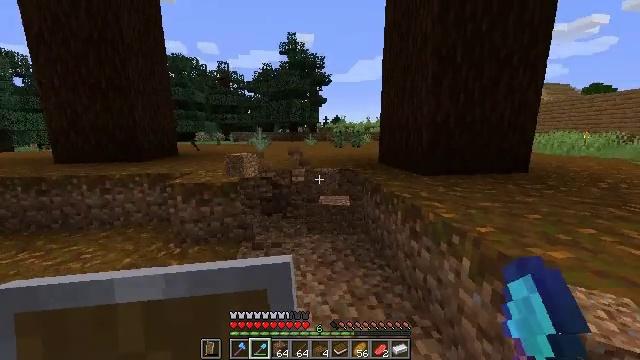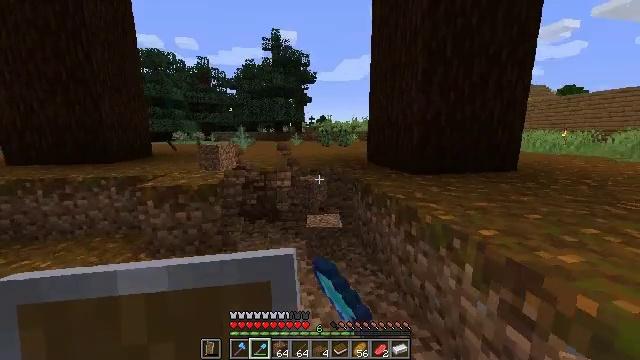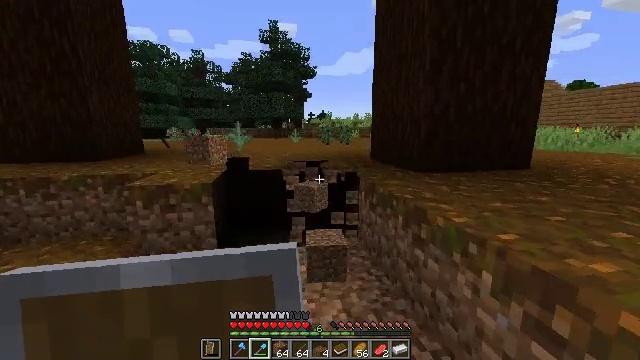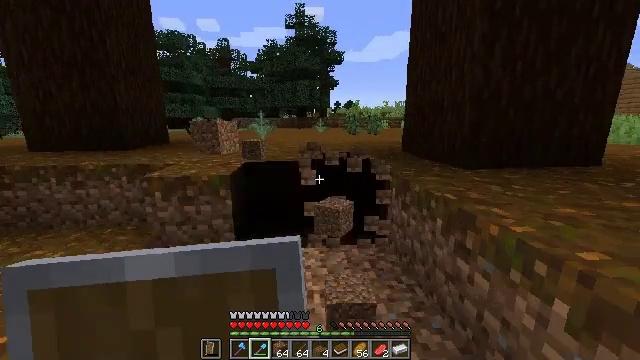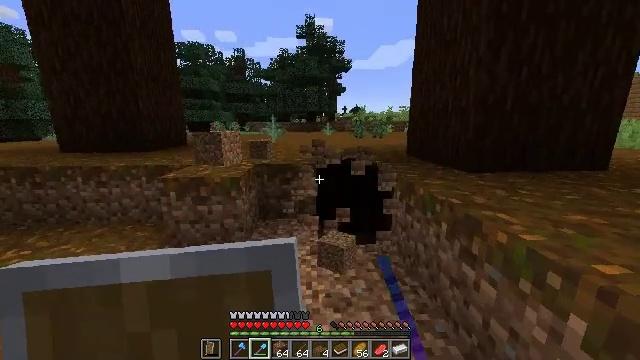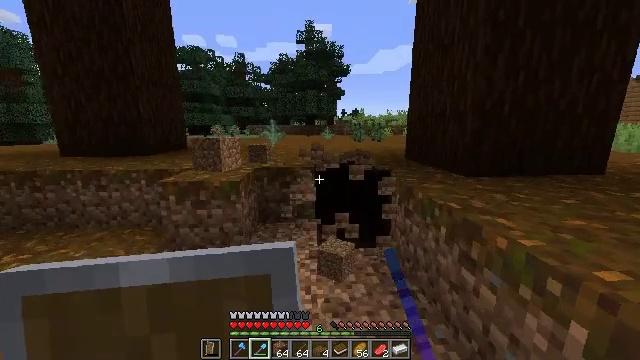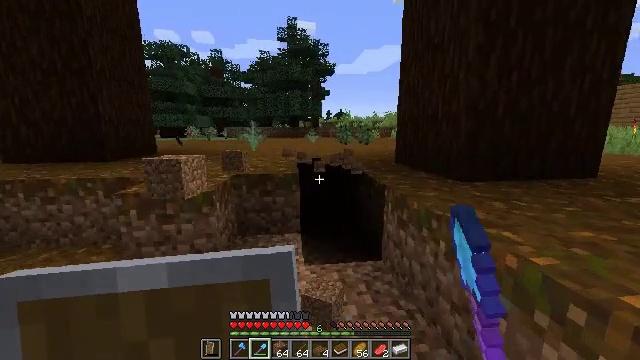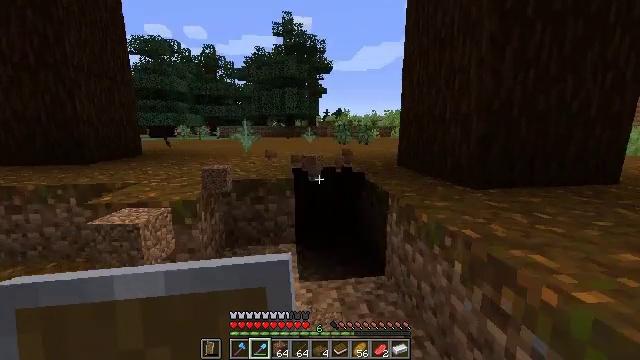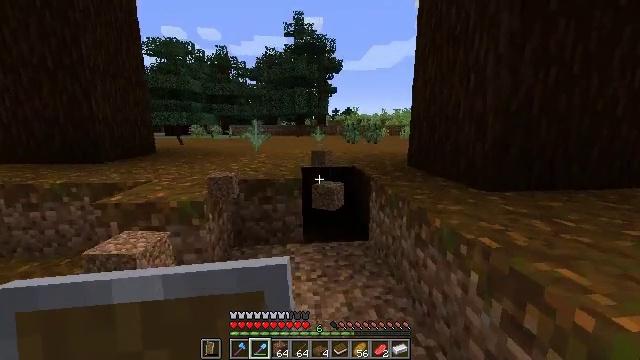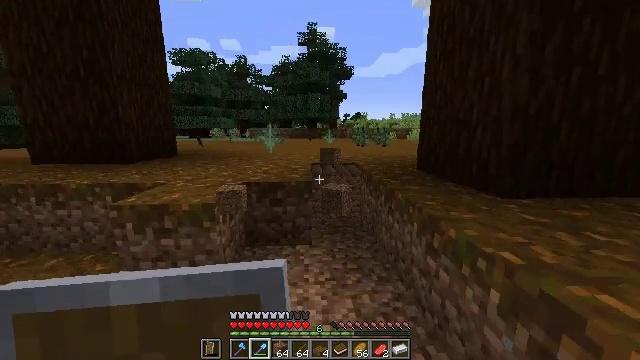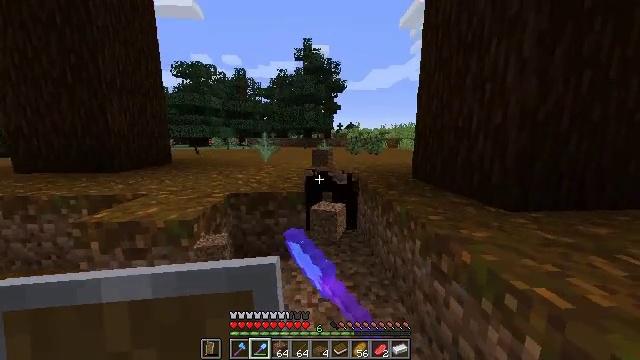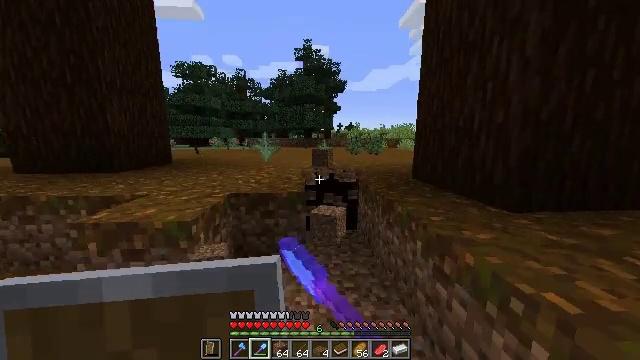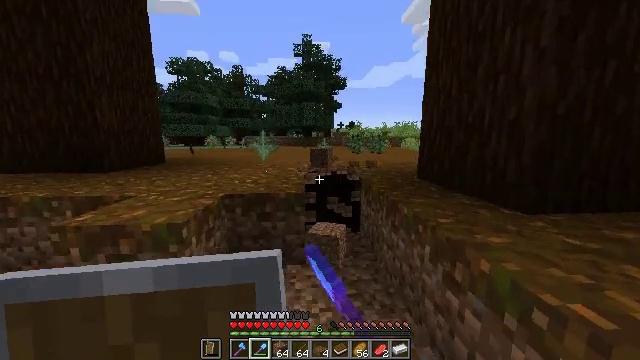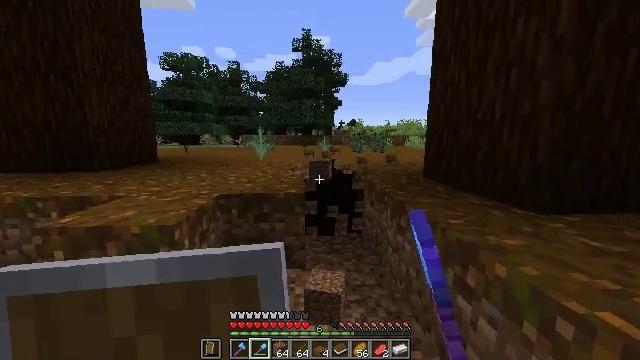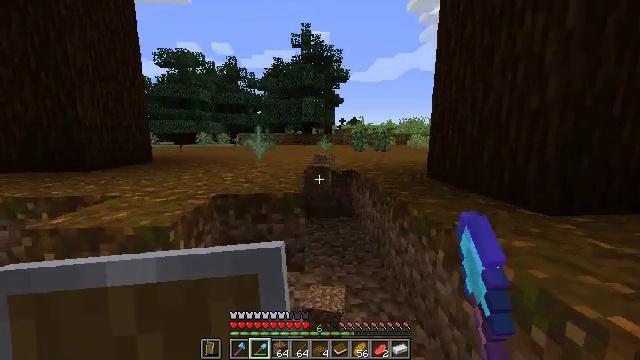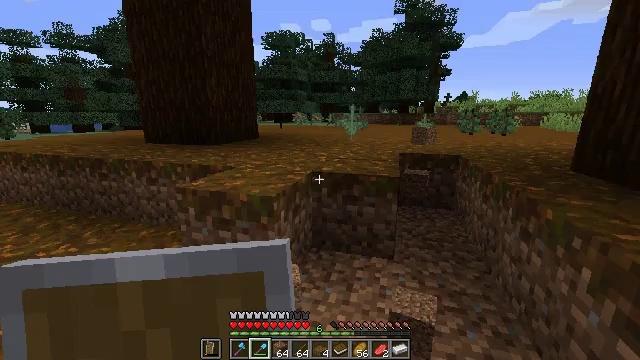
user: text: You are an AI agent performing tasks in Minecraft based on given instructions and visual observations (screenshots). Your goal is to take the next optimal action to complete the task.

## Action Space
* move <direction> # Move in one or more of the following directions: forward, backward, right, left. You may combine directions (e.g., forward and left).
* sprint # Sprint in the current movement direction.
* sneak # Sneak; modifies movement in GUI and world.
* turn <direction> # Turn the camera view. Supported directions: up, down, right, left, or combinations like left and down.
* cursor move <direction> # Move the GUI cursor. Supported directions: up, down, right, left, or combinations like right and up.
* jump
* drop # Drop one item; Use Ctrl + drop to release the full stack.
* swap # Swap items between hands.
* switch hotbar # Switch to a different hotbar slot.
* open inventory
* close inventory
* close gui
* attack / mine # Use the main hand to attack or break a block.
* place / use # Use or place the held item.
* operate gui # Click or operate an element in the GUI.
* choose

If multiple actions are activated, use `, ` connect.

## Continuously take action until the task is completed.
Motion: motion action
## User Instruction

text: Gather the podzol block.
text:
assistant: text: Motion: move forward, turn right, attack / mine
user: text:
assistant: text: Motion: move forward, attack / mine
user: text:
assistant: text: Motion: turn left and down, attack / mine
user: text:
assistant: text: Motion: turn left, attack / mine
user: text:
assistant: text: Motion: move forward, attack / mine
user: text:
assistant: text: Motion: turn right and up, attack / mine
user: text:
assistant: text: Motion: move forward, attack / mine
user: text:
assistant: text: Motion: move forward, turn left, attack / mine
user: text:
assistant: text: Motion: move forward, turn left, attack / mine
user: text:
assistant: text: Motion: turn right and up, attack / mine
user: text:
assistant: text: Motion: attack / mine
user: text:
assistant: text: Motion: no_op
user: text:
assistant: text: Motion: no_op
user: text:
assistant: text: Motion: no_op
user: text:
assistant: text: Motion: move left, turn left and down
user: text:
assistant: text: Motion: move left, turn left
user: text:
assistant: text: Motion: move forward and move left, turn left and down
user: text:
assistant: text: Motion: move forward, attack / mine
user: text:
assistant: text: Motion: move forward, attack / mine
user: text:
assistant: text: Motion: no_op
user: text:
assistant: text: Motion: no_op
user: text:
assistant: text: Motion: turn right and up, attack / mine
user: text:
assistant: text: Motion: turn right and up, attack / mine
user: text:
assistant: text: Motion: move forward, turn right, attack / mine
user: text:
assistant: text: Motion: move forward, turn right, attack / mine
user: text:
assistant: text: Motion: attack / mine
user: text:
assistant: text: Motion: attack / mine
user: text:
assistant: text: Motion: attack / mine
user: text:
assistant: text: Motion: turn left, attack / mine
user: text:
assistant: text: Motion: turn left and up